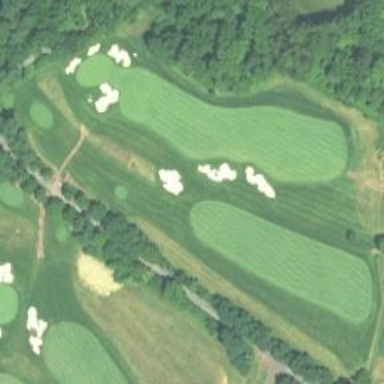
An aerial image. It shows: Area with grass used as rough in golf course.